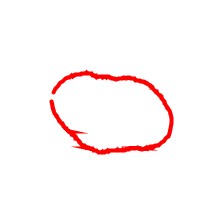
Shape: circle